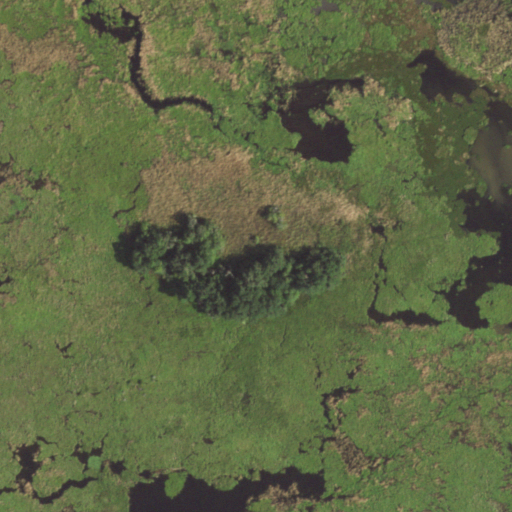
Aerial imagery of island in Louisiana named Bleux Island containing herbaceous wetlands and mixed forest